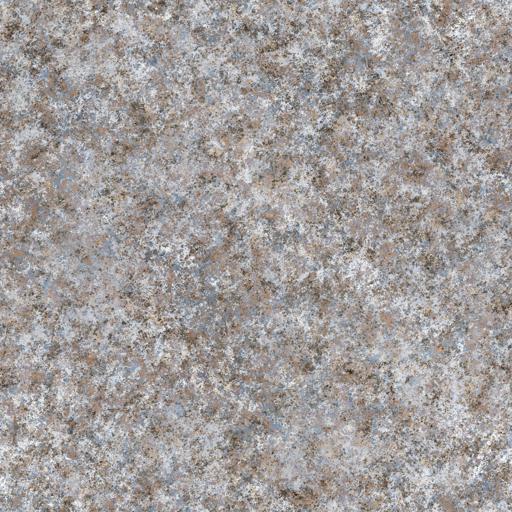
Tags: countertop granite